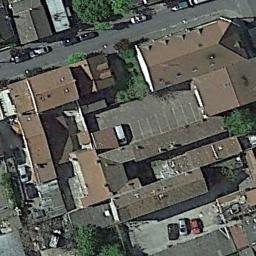
Label: residential